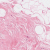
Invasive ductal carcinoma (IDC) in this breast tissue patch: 0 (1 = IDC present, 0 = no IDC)